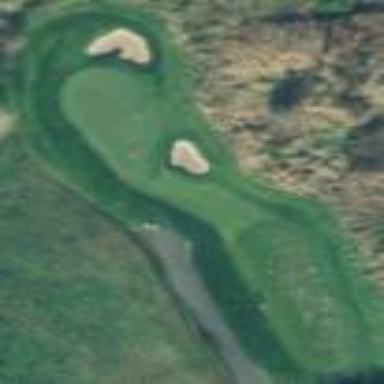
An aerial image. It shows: Golf rough area.